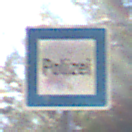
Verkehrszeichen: Polizei
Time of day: MorningAfternoon
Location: Outdoor (Nature)
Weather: Clear
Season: Winter
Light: Natural